Question: I have a matrix that should have ones on the diagonal but the columns are mixed up.

But I don't know how, without the obvious for loop, to efficiently interchange rows to get unity on the diagonals. I'm not even sure what key I would pass to sort on.
Any suggestions?
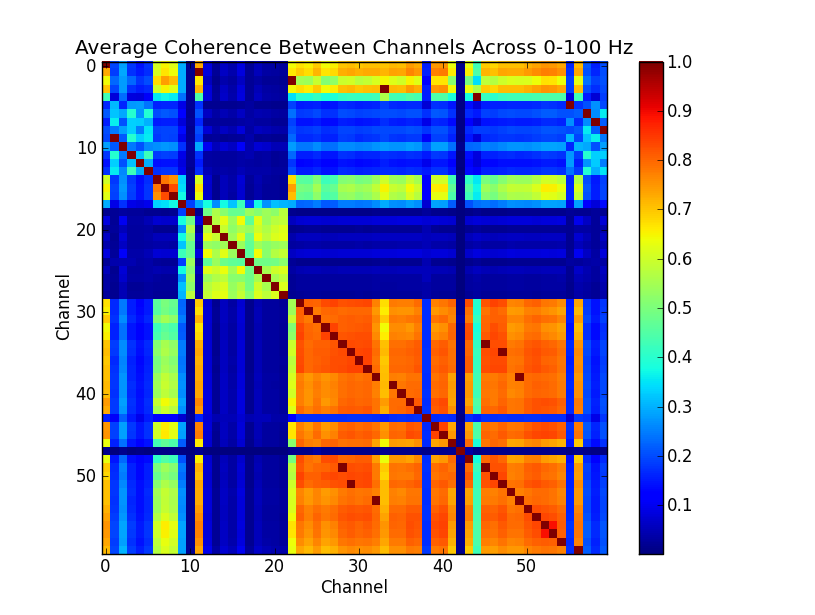
Answer: You can use numpy's <URL> to determine the goal column ordering and reorder your matrix using the argmax results as column indices:
'''
>>> z = numpy.array([[ 0.1 , 0.1 , 1. ],
... [ 1. , 0.1 , 0.09],
... [ 0.1 , 1. , 0.2 ]])
numpy.argmax(z, axis=1)
>>> array([2, 0, 1]) #Goal column indices
z[:,numpy.argmax(z, axis=1)]
>>> array([[ 1. , 0.1 , 0.1 ],
... [ 0.09, 1. , 0.1 ],
... [ 0.2 , 0.1 , 1. ]])
'''